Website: lowes
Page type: order-tracking
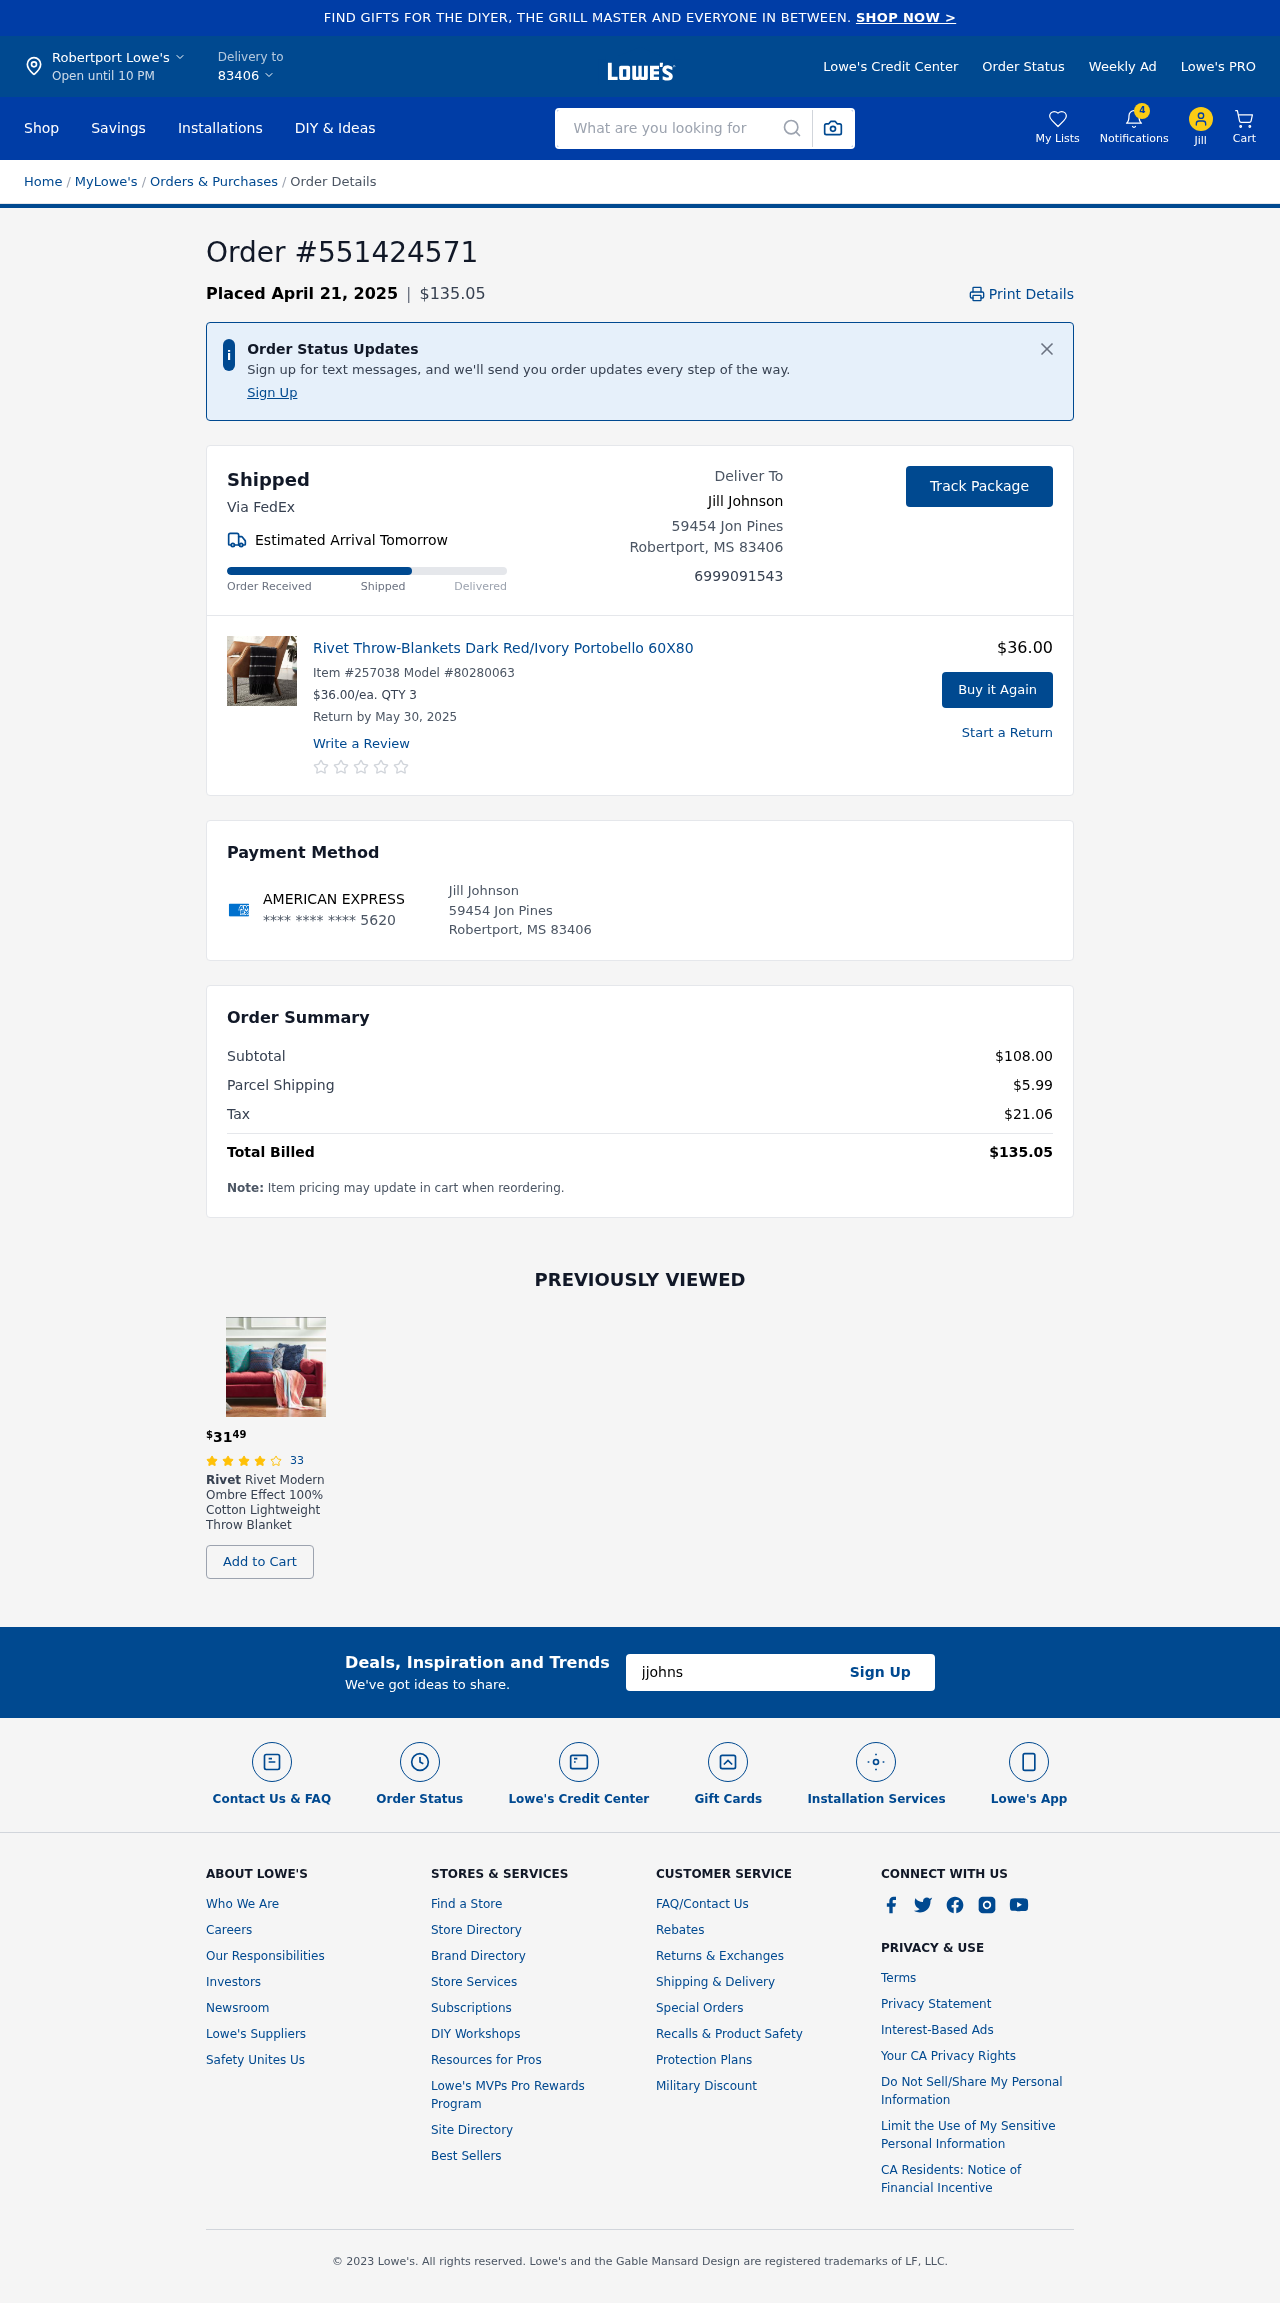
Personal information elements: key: PII_CARD_LAST4
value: **** **** **** 5620
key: PII_CARD_TYPE
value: AMERICAN EXPRESS
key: PII_CITY
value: Robertport Lowe's
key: PII_CITY
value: Robertport
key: PII_CITY_STATE_ZIP
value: Robertport, MS 83406
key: PII_EMAIL
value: jjohnson@gmail.com
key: PII_FIRSTNAME
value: Jill
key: PII_FULLNAME
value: Jill Johnson
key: PII_PHONE
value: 6999091543
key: PII_POSTCODE
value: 83406
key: PII_STREET
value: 59454 Jon Pines
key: PII_FULLNAME2
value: Jill Johnson
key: PII_STATE_ABBR
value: MS
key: PII_POSTCODE_FULL
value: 83406
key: PII_CITY_STATE
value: Robertport, MS
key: PII_POSTCODE_NUMERIC
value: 83406
Product elements: key: PRODUCT1_NAME
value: Rivet Throw-Blankets Dark Red/Ivory Portobello 60X80
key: PRODUCT1_PRICE
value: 36
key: PRODUCT1_QUANTITY
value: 3
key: PRODUCT2_BRAND
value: Rivet
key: PRODUCT2_NAME
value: Rivet Modern Ombre Effect 100% Cotton Lightweight Throw Blanket
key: PRODUCT2_NUM_RATINGS
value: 33
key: PRODUCT2_PRICE
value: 31.49
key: PRODUCT2_RATING
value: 4.3
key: PRODUCT1_ITEM
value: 257038
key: PRODUCT1_MODEL
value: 80280063
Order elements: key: ORDER_ID
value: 551424571
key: ORDER_DATE
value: Placed April 21, 2025
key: ORDER_TOTAL
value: $135.05
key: ORDER_DELIVERY_DATE
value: Estimated Arrival Tomorrow
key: ORDER_RETURN_BY_DATE
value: Return by May 30, 2025
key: ORDER_SUBTOTAL
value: $108.00
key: ORDER_SHIPPING_COST
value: $5.99
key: ORDER_TAX
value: $21.06
Search elements: key: HEADER_SEARCH
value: What are you looking for
Other elements: key: NOTIFICATION_COUNT
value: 4